Question: I am using my texteditor (e-texteditor)'s regular expression to try to reverse some elements in a line of code. So here's what I have:
'''
[[Date.today, "Today (#{Date.today})"], [Date.tomorrow, "Tomorrow (#{Date.tomorrow})"], [Date.today+3, "In 3 Days (#{Date.today+3})"], [this_weekend, "This Weekend (#{this_weekend})"]]
'''
And I actually wanted it the reverse of it:
'''
[[this_weekend, "This Weekend (#{this_weekend})"], [Date.today+3, "In 3 Days (#{Date.today+3})"], [Date.tomorrow, "Tomorrow (#{Date.tomorrow})"], [Date.today, "Today (#{Date.today})"]]
'''
By the way, the code is in Ruby in case you're wondering. To visualize better:
Have: [A, B, C, D]
Want: [D, C, B, A]
So far, I am doing the dumb thing (or at least I think so) by searching for
'''
(\[[^[].+?\]),\s(\[[^[].+?\]),\s(\[[^[].+?\]),\s(\[[^[].+?\])
'''
so it's like search for (A),\s(B),\s(C),\s(D)
And then replace it with
'''
$4, $3, $2, $1
'''
While that works, but it's not very nice isn't it, what if I have more than 4 elements. That's a lot of typing up still. How will you approach it?
Here is the regex 'engine/syntax' that e-texteditor supports

Thank you!
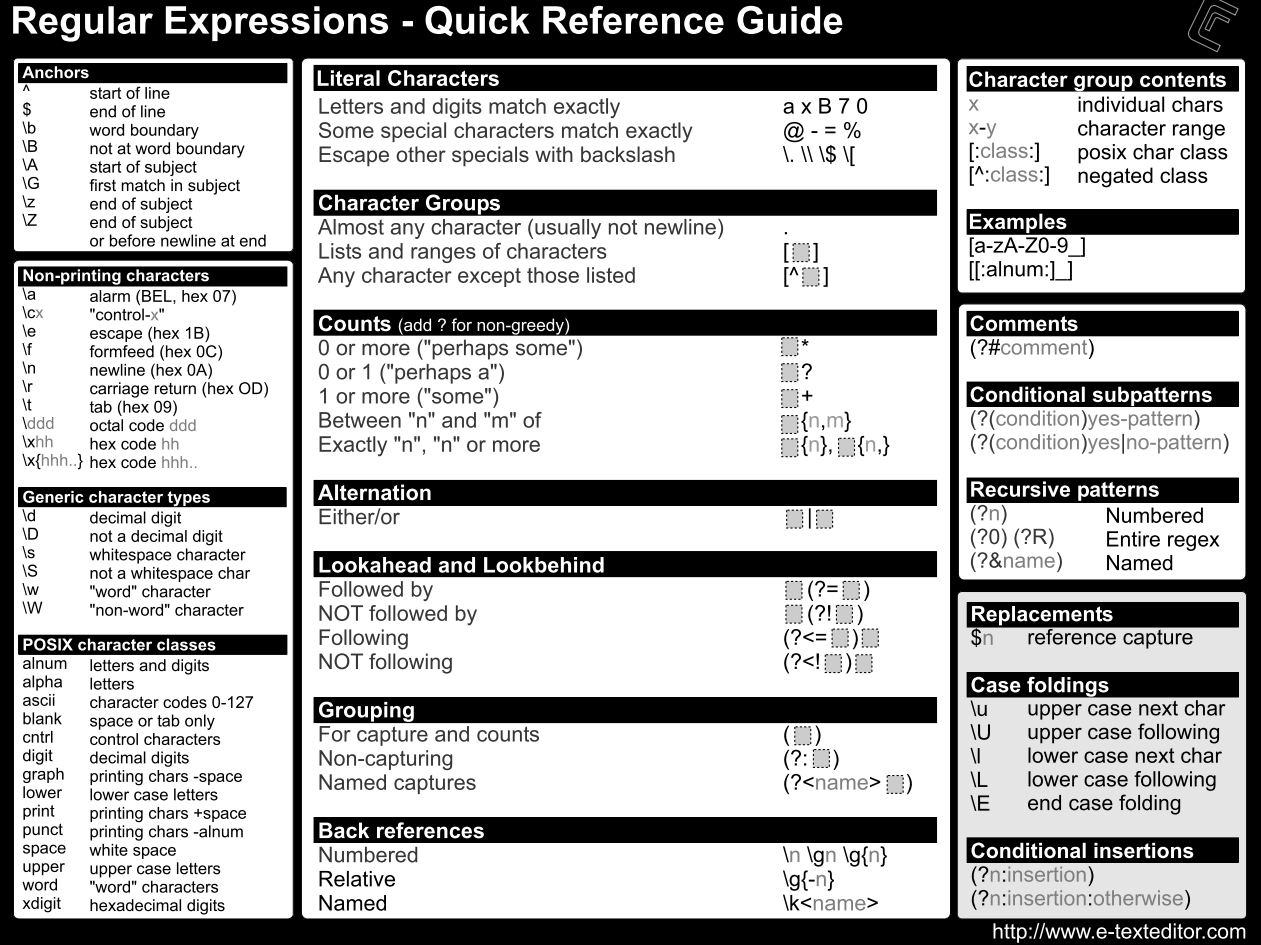
Answer: This '(\[[^[].+?\]),' could be a problamatic subexpression.
It works in this case because the sample data you provide is
well formed. In ill-formed context, it could overflow to the next '],'
if not preceded by a '[', even though '.+?' is non greedy.
It might be better as this '(\[[^\[\]]+\])'.
To your question, I think that only .NET has variable amount of
capture buffers (its Capture Collection) and even then I'm not sure
how its variability could be used on the replacement side.
Example: '\[(?:(\[[^\[\]]+\])(?:,\s*|(?=\])))+\]' should make
a variable collection that you may be able to programatically
reverse on the replacement side. I've never done this so not
too sure.
Otherwise, it involves a couple of seperate intermediate steps
outside of a regex.
In Perl, it'd be like use global search and replace, where the
replacement side is a callback function that gets passed each individual record.
s/'(\<URL> /eg;'
Then in the callback, parse the individual elements from the record passed, then
rebuild the string in reverse order, which then gets passed back to the original
regex to be used as the replacement for that record.
Perl code:
'''
use strict;
use warnings;
my $samp = '[[Date.today, "Today (#{Date.today})"], [Date.tomorrow, "Tomorrow (#{Date.tomorrow})"], [Date.today+3, "In 3 Days (#{Date.today+3})"], [this_weekend, "This Weekend (#{this_weekend})"]]';
$samp =~ s/(\<URL> /eg;
print "
$samp
";
sub func
{
my $rec = shift;
my @elements = $rec =~ /(\[[^\[\]]+\])/g;
return '['. join( ', ', reverse @elements ) . ']';
}
'''
Output:
'''
[[this_weekend, "This Weekend (#{this_weekend})"], [Date.today+3, "In 3 Days (#{Date.today+3})"], [Date.tomorrow, "Tomorrow (#{Date.tomorrow})"], [Date.today, "Today (#{Date.today})"]]
'''